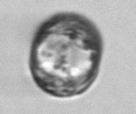
Label: Lauderia_annulata